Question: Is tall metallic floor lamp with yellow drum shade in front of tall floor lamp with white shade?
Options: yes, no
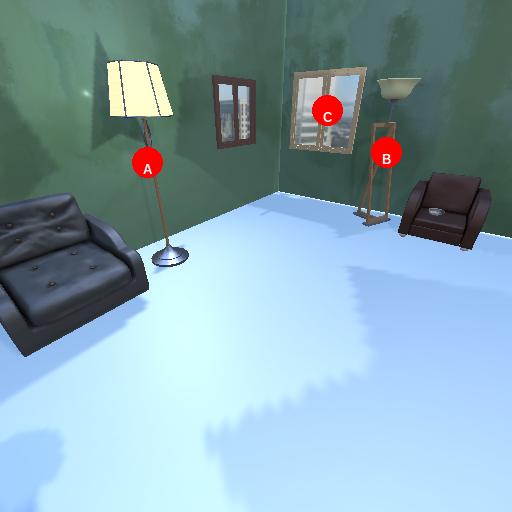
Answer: yes